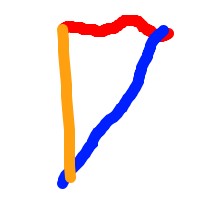
Shape: triangle